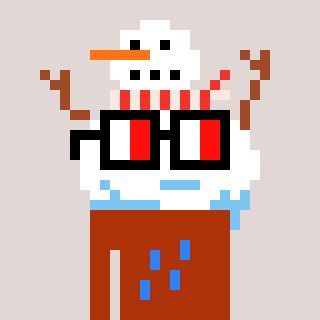
a pixel art character with square glasses with black frames and red eyes, a snowman-shaped head and a hotbrown-colored body on a warm background